Question: i have a website in which i have to put some lines in Arabic.... how to do it...
where to get the Arabic text characters... how to make the page support Arabic...
i have to put a line per page and there is a lotta lotta pages so can't go around making images and putting them...

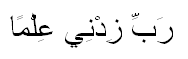
Answer: The W3C has <URL>.
In short:
HTML is a text markup language. Text means any characters, not just ones in ASCII.
1. Save your text using a character encoding that includes the characters you want (UTF-8 is a good bet). This will probably require configuring your editor in a way that is specific to the particular editor you are using. (Obviously it also requires that you have a way to input the characters you want)
2. Make sure your server sends the correct character encoding in the headers (how you do this depends on the server software you us)
3. If the document you serve over HTTP specifies its encoding internally, then make sure that is correct too
4. If anything happens to the document between you saving it and it being served up (e.g. being put in a database, being munged by a server side script, etc) then make sure that the encoding isn't mucked about with on the way.
You can also represent <URL>